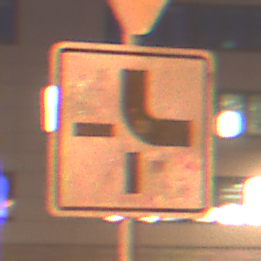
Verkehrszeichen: VerlaufVorfahrtsstrasse4
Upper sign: VorfahrtGewaehren
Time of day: Night
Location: Outdoor (Urban)
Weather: PartlyCloudy
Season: NotSpecified
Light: Artificial